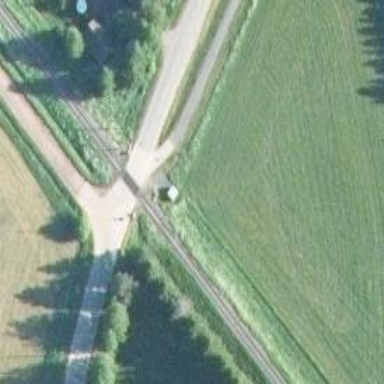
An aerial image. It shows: Level crossing with both lights and saltire in place.